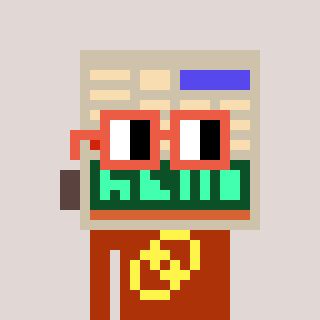
a pixel art character with square orange glasses, a calculator-shaped head and a hotbrown-colored body on a warm background